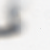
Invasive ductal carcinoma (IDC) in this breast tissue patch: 0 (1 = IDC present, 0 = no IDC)